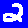
Digit: 2